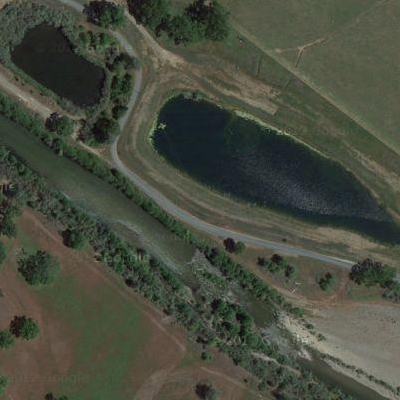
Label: dRiverLake